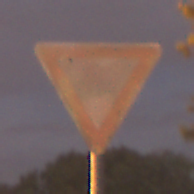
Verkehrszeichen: VorfahrtGewaehren
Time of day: Night
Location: Outdoor (Suburban)
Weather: PartlyCloudy
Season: NotSpecified
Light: Artificial